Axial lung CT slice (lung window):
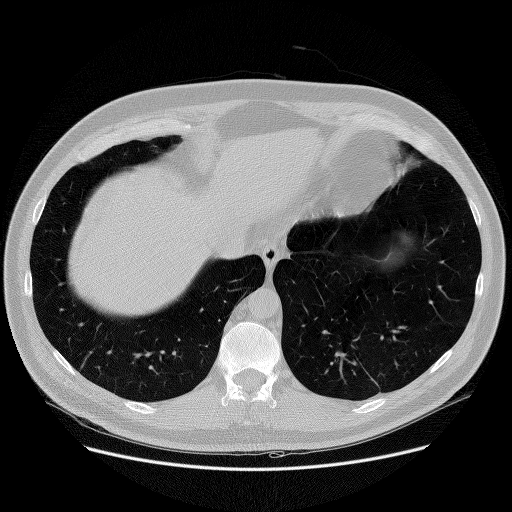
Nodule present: no